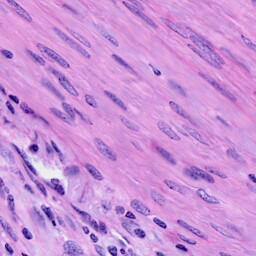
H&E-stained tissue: Cervix